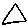
Label: triangle